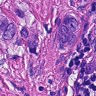
Metastatic tissue present: yes